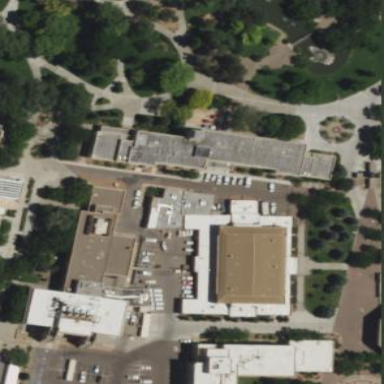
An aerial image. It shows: Fitness center building.